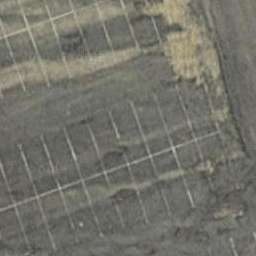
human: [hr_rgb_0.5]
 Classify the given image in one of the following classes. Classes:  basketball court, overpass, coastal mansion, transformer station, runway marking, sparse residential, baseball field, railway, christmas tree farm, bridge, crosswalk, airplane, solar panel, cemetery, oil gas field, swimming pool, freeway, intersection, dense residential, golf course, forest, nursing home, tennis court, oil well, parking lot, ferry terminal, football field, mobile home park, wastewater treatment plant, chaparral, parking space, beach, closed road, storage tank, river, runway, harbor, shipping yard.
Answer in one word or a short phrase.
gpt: parking space